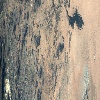
Label: land